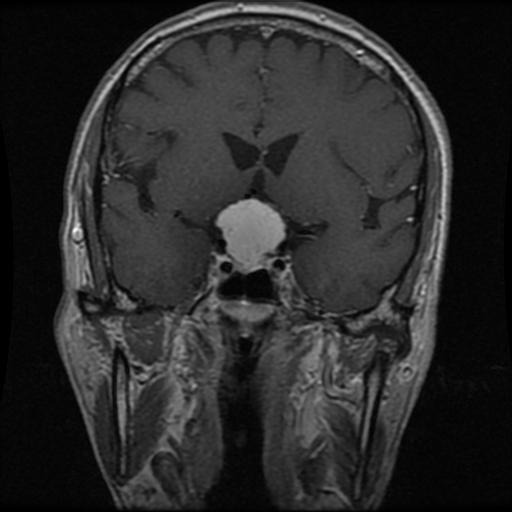
Label: meningioma